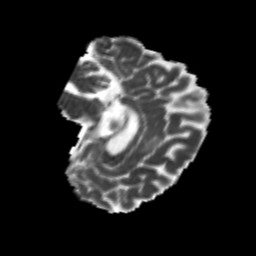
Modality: MD
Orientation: sagittal
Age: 24
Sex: male
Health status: healthy
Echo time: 0.074 s